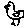
Label: bird